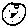
Label: moon